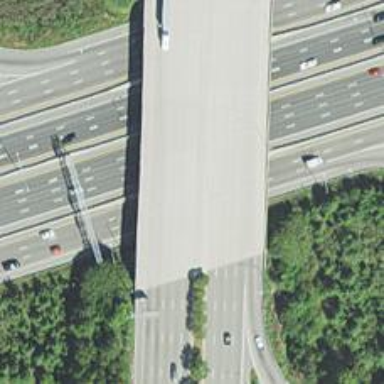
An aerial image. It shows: Motorway junction.